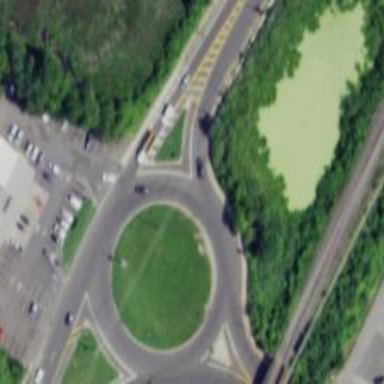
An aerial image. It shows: Roundabout on trunk highway.